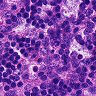
Metastatic tissue present: no